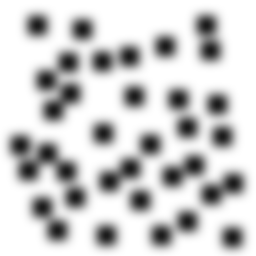
Squares: 36
Triangles: 0
Stars: 0
Total shapes: 36